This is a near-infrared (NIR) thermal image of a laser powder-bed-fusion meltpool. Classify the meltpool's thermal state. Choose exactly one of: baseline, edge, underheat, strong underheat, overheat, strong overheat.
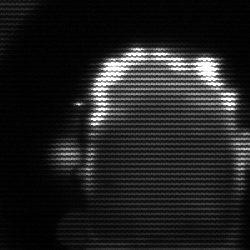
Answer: baseline